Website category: movie
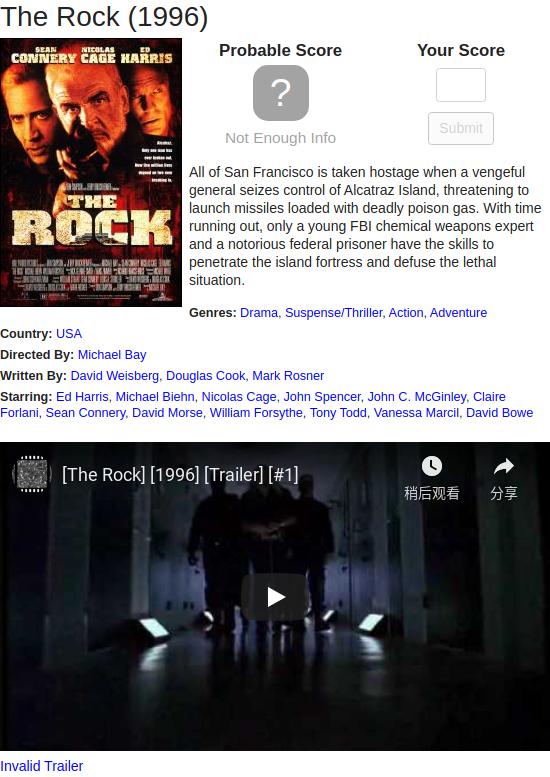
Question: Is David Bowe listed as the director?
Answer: no